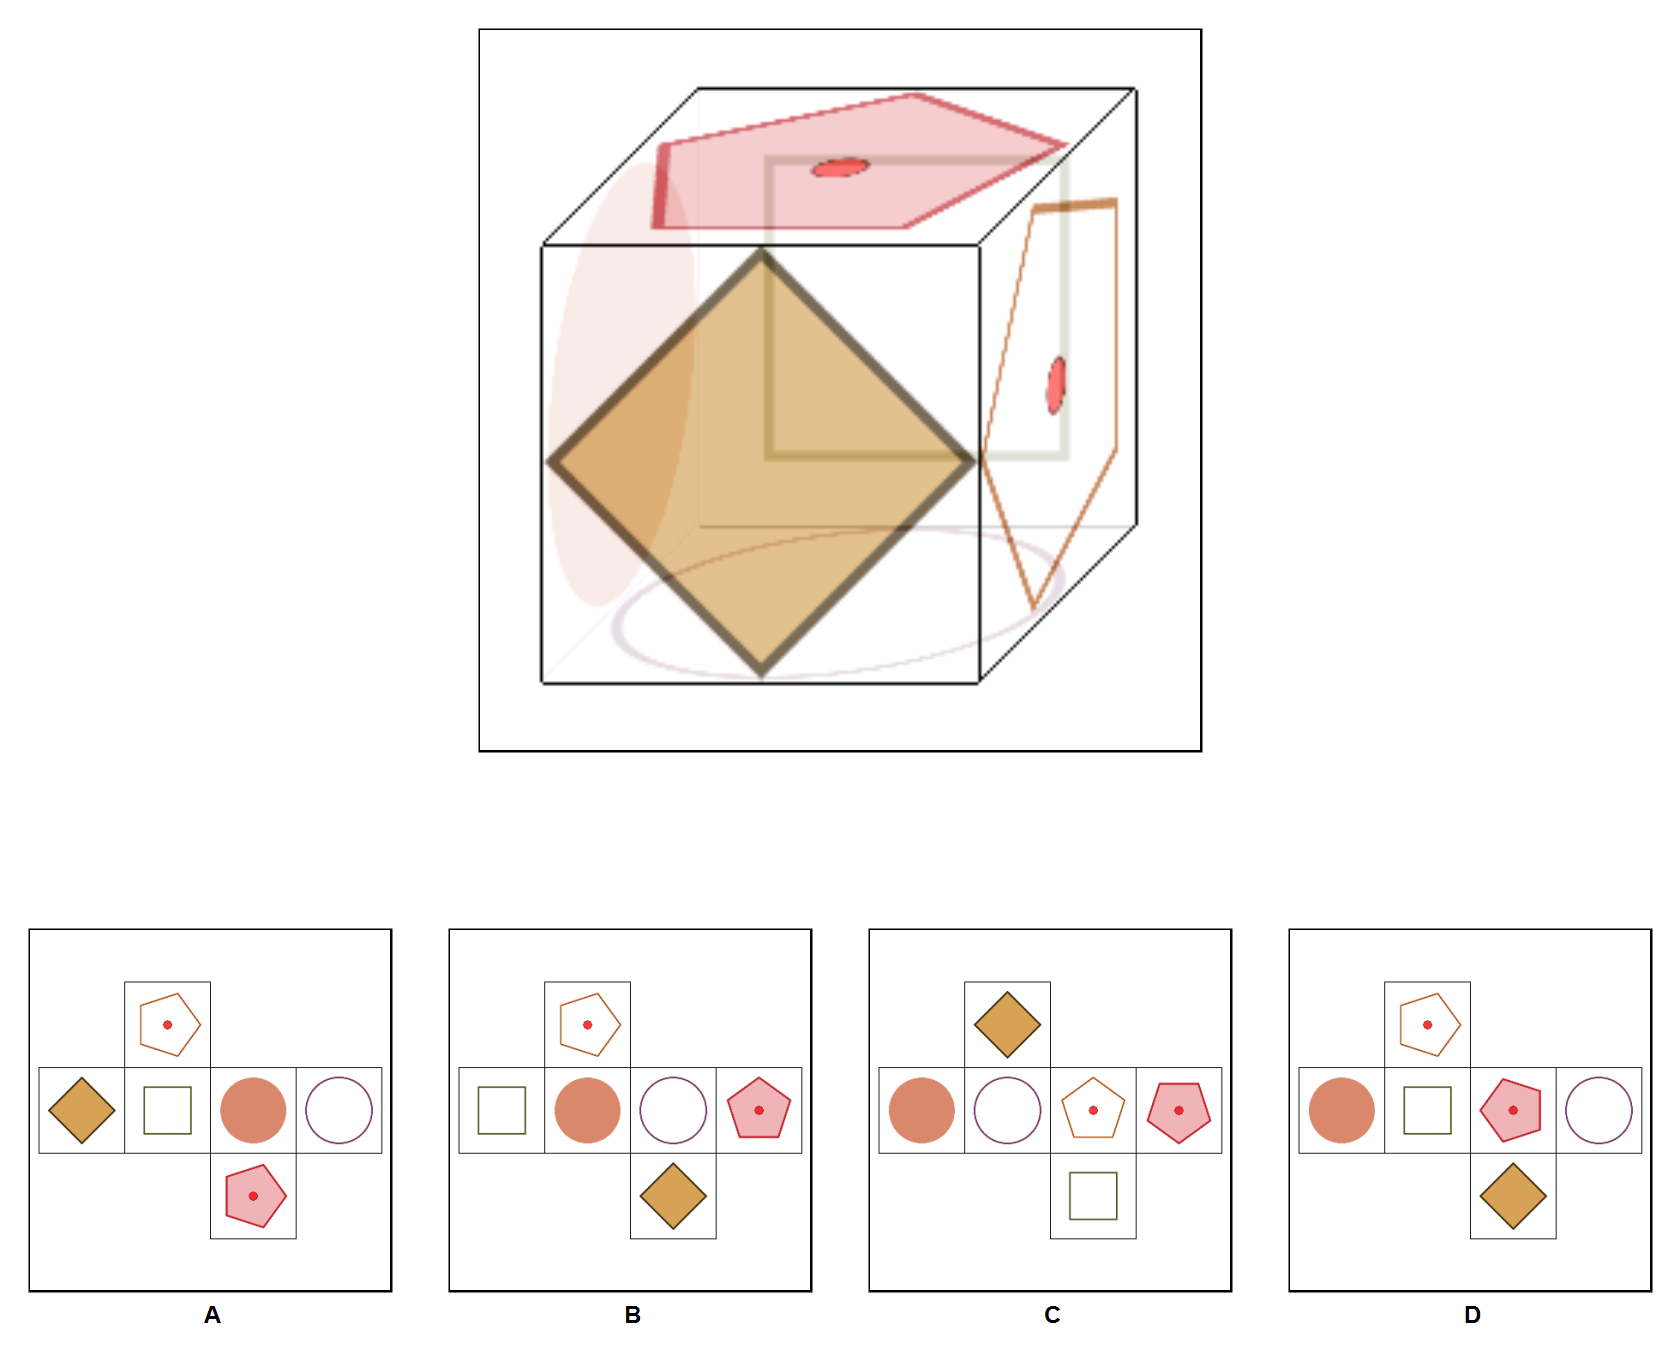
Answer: C